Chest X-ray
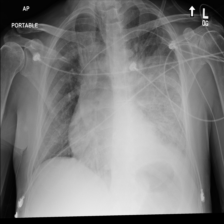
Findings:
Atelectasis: negative
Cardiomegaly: negative
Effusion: positive
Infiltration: positive
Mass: positive
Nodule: negative
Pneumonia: negative
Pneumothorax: negative
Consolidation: negative
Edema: negative
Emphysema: negative
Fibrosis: negative
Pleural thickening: negative
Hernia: negative